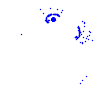
Particle: electron